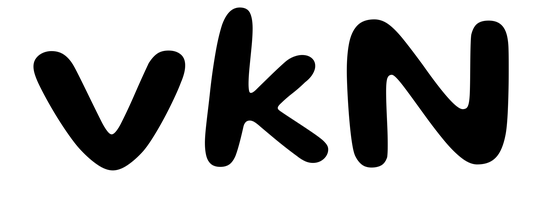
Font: Gluten_Medium